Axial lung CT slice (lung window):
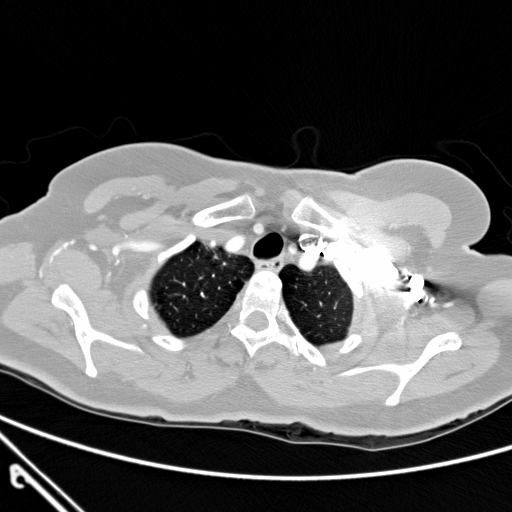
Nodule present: no